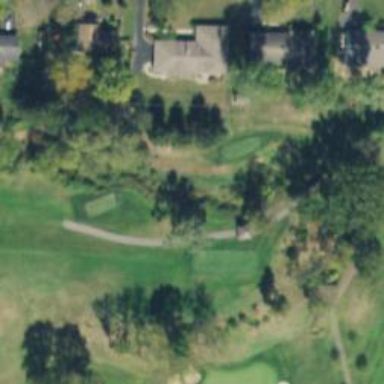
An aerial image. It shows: Pathway for golfing.